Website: macys
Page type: customer-info-address
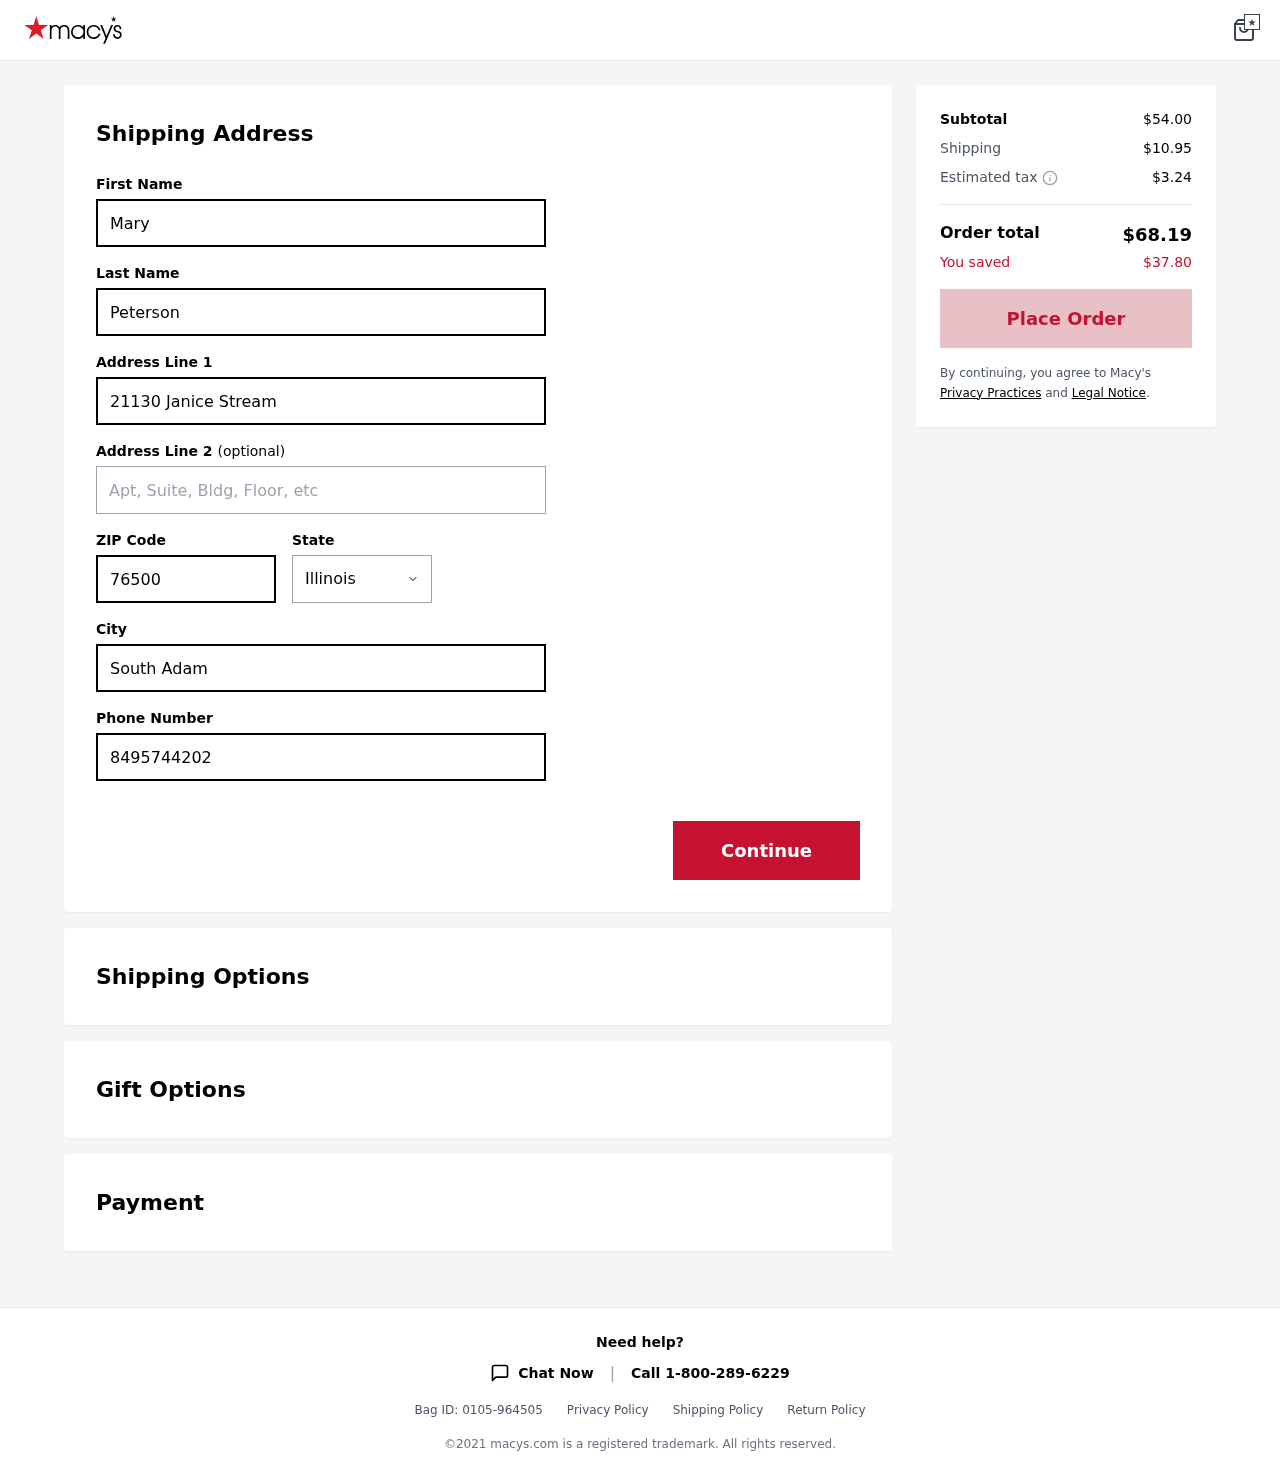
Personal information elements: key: PII_CITY
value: South Adam
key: PII_FIRSTNAME
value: Mary
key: PII_LASTNAME
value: Peterson
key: PII_PHONE
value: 8495744202
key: PII_POSTCODE
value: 76500
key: PII_STATE
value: Illinois
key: PII_STREET
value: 21130 Janice Stream
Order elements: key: ORDER_SUBTOTAL
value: $54.00
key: ORDER_SHIPPING_COST
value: $10.95
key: ORDER_TAX
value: $3.24
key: ORDER_TOTAL
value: $68.19
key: ORDER_SAVINGS
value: $37.80